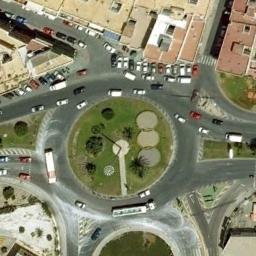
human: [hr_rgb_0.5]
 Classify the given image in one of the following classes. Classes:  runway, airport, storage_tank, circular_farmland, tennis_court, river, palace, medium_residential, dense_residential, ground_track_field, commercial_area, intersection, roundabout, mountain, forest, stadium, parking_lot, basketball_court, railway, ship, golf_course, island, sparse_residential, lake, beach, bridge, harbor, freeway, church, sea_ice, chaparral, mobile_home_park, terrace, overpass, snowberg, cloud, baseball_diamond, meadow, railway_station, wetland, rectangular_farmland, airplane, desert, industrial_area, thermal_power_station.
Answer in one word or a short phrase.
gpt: roundabout